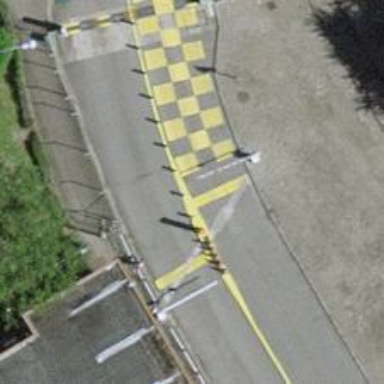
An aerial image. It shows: Lift gate barrier.